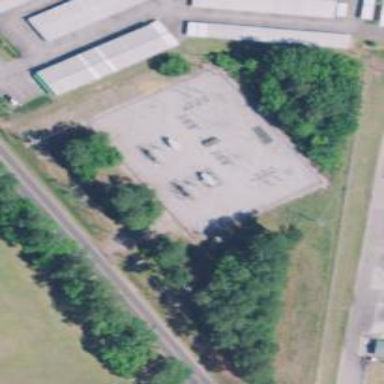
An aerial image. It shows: Industrial power substation enclosed by fence.